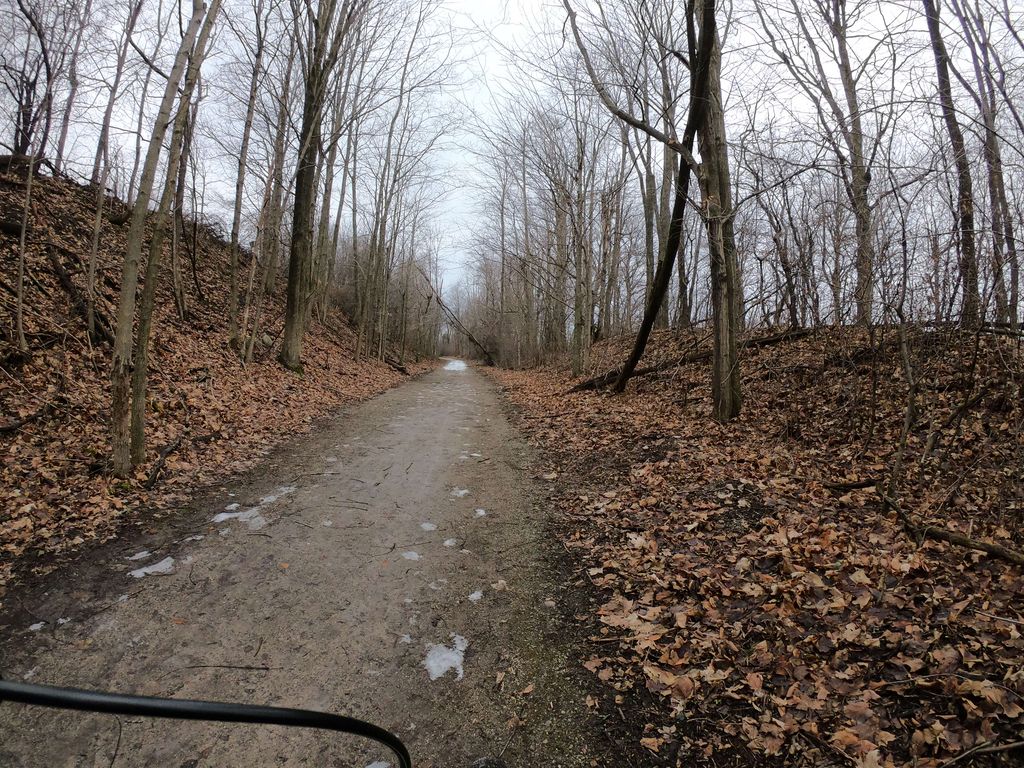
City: kitchener-waterloo